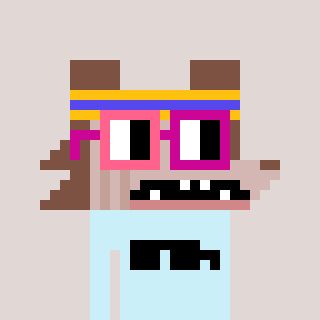
a pixel art character with square pink and red glasses, a werewolf-shaped head and a cold-colored body on a warm background